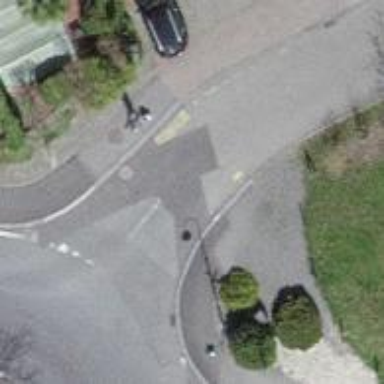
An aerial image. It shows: Marked crossing on the road.